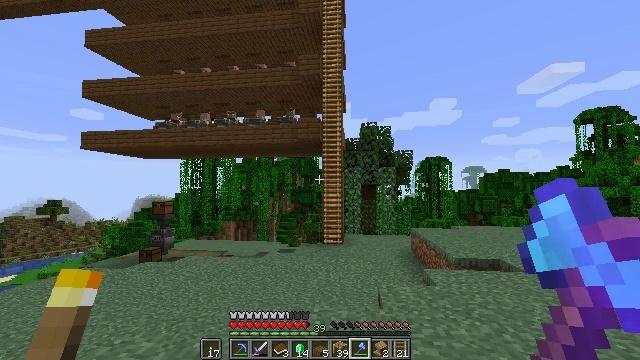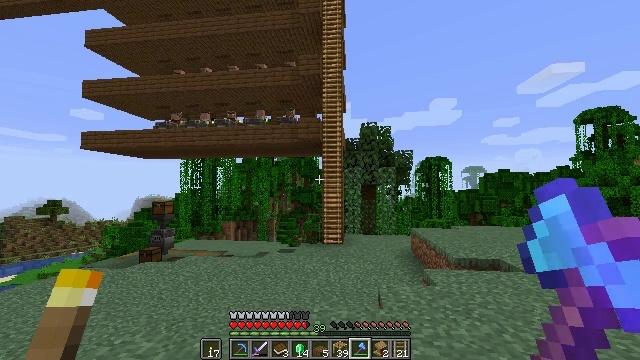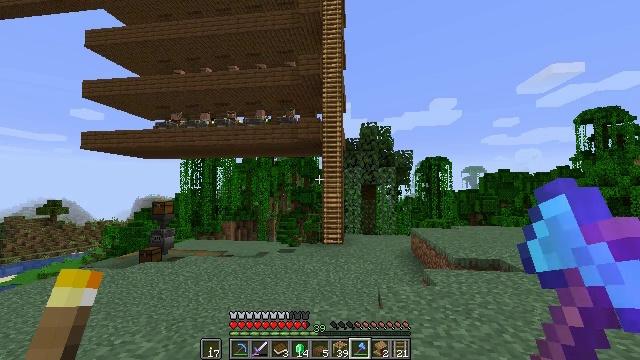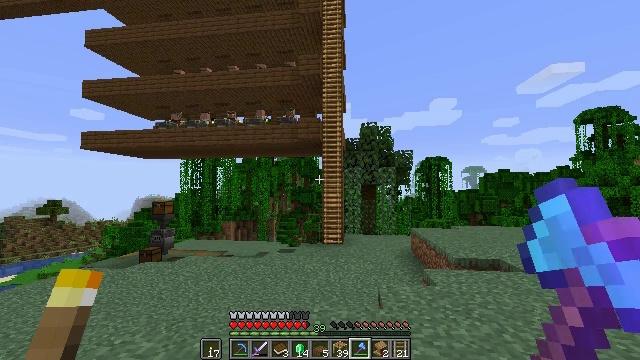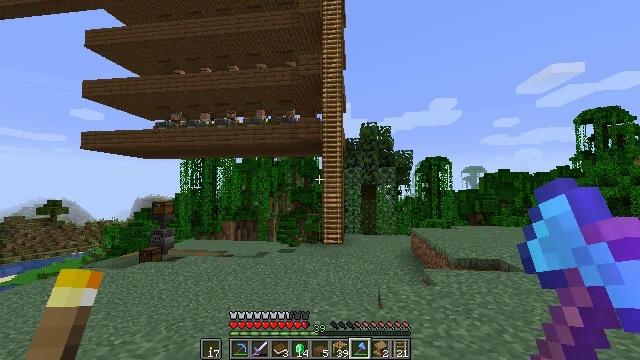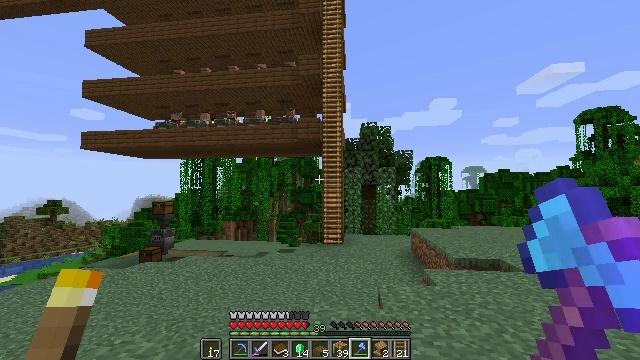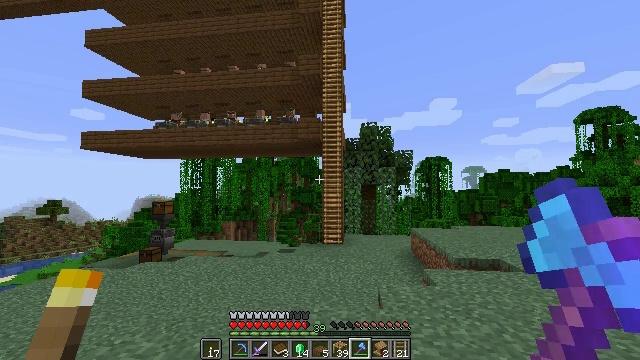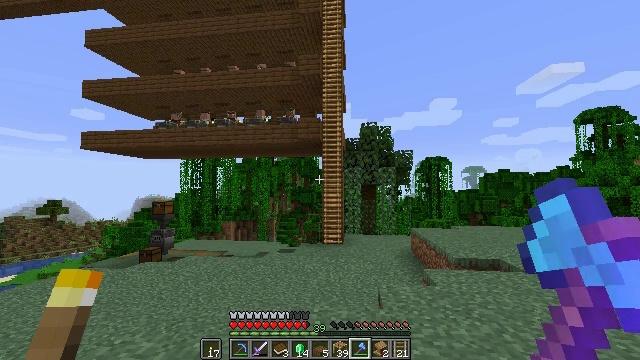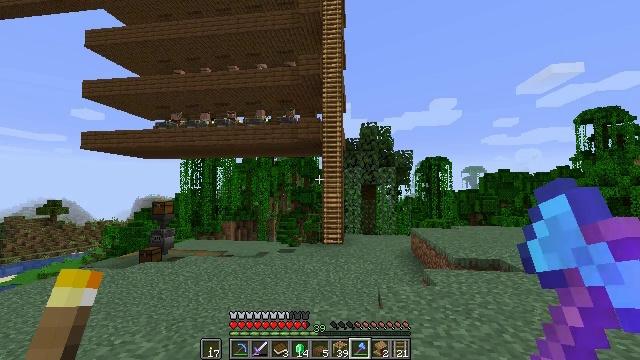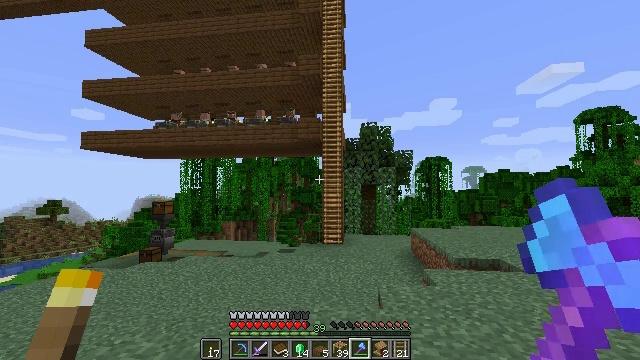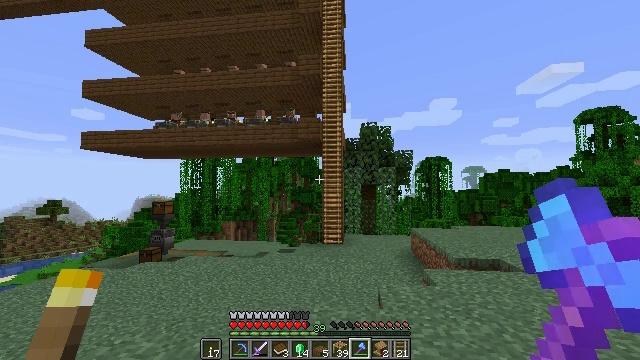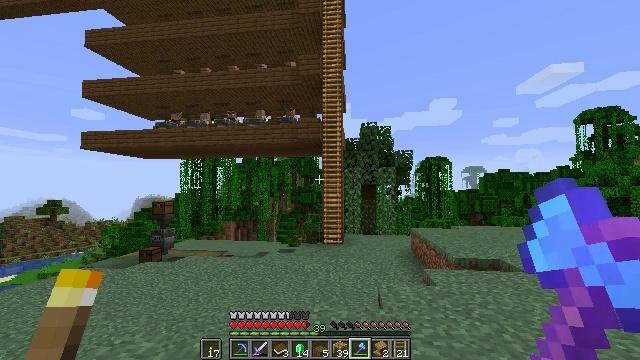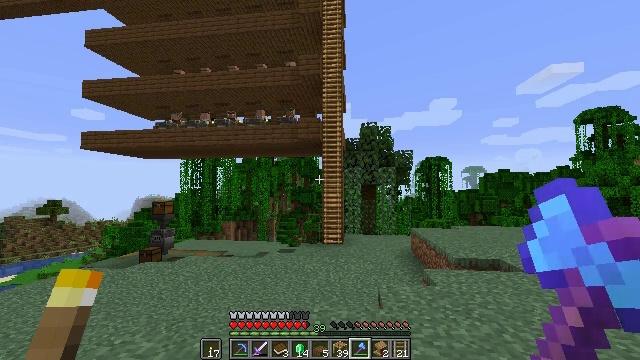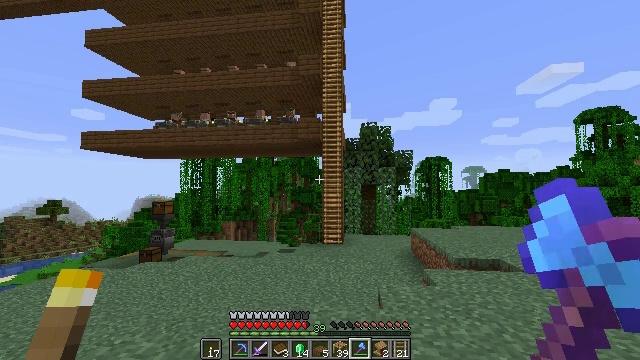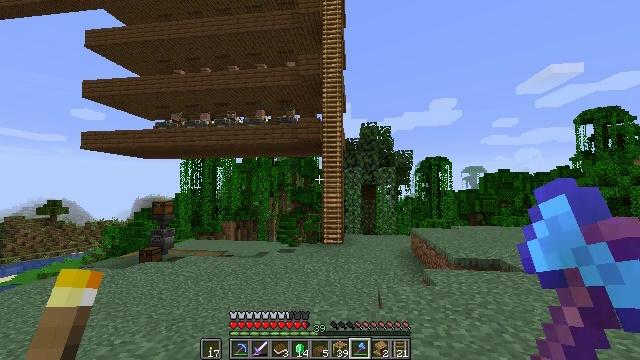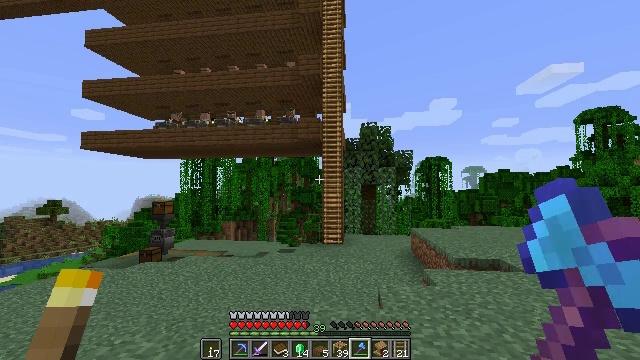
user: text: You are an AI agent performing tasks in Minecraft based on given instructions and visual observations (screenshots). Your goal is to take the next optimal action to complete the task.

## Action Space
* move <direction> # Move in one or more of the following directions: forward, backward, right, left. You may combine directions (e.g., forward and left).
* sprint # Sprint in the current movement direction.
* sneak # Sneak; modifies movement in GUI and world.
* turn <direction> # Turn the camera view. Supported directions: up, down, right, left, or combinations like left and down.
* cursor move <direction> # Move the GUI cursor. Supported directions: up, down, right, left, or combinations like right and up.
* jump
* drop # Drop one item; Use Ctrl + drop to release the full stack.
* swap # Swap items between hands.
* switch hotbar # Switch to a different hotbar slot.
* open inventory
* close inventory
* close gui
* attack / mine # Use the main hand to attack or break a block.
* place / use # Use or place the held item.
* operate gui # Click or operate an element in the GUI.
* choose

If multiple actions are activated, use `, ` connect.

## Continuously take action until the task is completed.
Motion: motion action
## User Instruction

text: Reclaim the spruce slab for later use.
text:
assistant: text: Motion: no_op
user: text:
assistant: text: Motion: no_op
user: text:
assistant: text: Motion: no_op
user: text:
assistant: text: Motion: no_op
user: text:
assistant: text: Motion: no_op
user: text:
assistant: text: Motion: no_op
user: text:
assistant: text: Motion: no_op
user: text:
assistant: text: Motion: no_op
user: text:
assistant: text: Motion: no_op
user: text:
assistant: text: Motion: no_op
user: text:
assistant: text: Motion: no_op
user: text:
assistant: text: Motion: no_op
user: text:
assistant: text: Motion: no_op
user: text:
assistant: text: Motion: no_op
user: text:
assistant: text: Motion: no_op
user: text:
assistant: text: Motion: no_op
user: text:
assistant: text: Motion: no_op
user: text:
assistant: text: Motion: no_op
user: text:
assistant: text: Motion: no_op
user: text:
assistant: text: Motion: no_op
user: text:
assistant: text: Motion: no_op
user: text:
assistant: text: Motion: no_op
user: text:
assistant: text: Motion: no_op
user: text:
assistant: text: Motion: no_op
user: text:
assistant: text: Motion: no_op
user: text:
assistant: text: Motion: no_op
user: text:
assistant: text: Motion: no_op
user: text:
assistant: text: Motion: no_op
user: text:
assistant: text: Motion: no_op
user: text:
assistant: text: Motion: no_op